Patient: sex M, age 35
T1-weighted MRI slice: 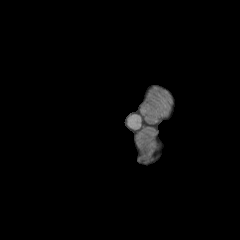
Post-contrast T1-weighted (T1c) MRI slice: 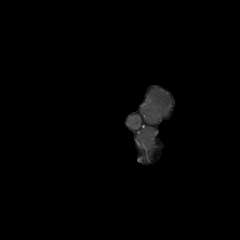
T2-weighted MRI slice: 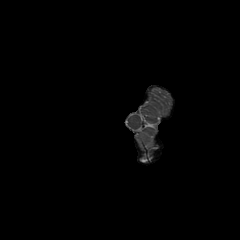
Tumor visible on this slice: no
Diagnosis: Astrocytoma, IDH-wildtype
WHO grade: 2